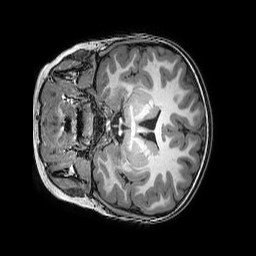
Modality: T1w
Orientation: coronal
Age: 6
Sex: female
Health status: healthy